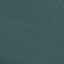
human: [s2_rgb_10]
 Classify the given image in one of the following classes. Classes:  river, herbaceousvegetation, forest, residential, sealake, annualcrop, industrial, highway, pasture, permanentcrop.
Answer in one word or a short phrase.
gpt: SeaLake